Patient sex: F
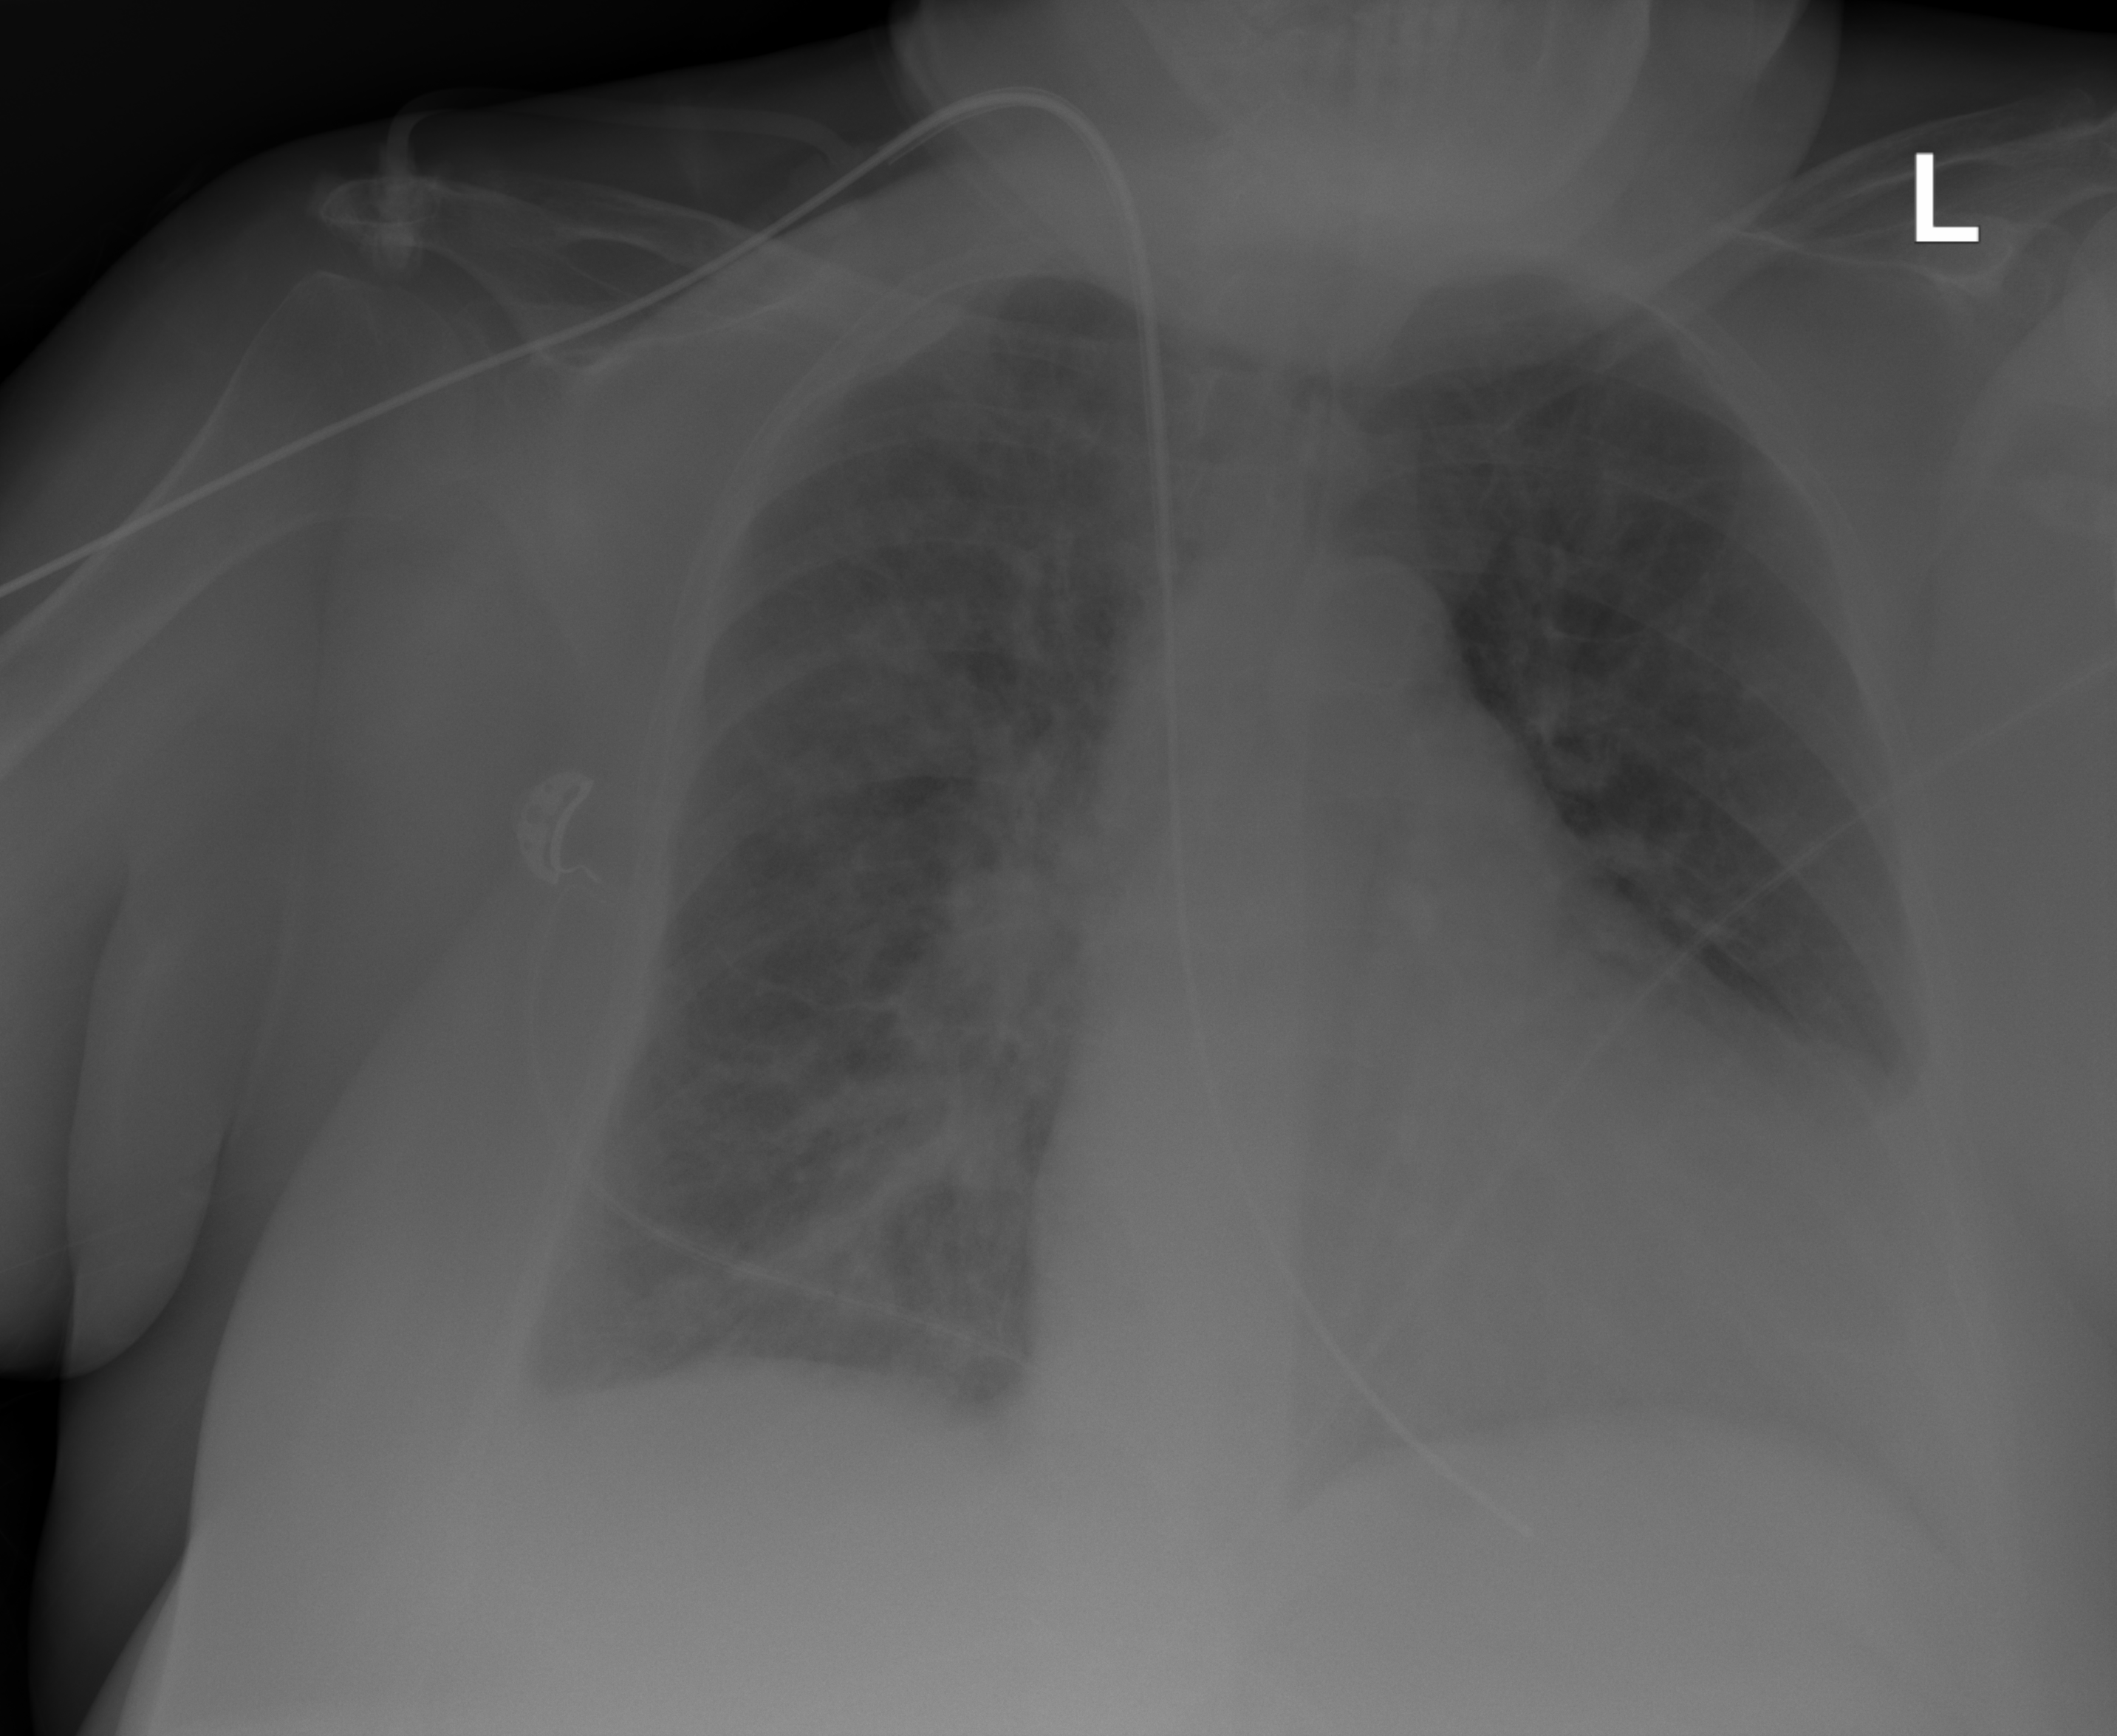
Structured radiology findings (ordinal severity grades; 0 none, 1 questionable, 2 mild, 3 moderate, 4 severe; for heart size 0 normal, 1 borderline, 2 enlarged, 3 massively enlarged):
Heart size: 3
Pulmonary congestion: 2
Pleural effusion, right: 0
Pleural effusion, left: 0
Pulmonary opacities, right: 0
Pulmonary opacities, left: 0
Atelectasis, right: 0
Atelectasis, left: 0